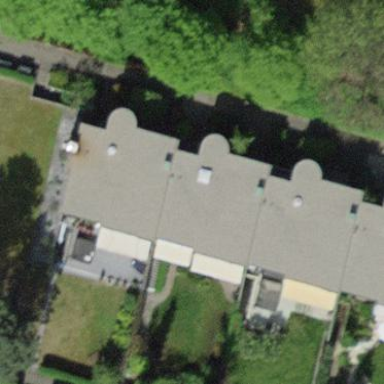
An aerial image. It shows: Terrace building.